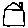
Label: house